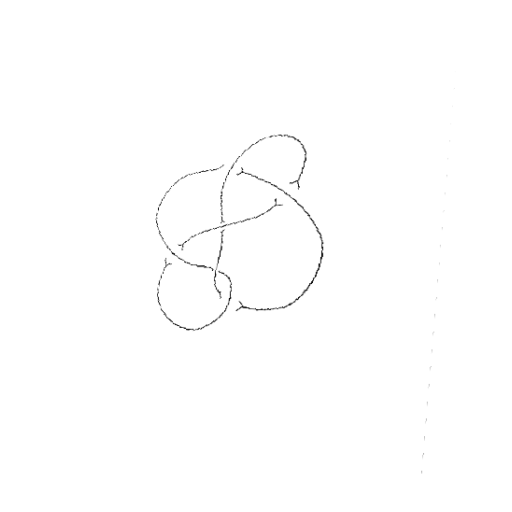
Crossing number: 6